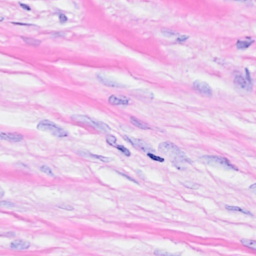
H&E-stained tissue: Breast